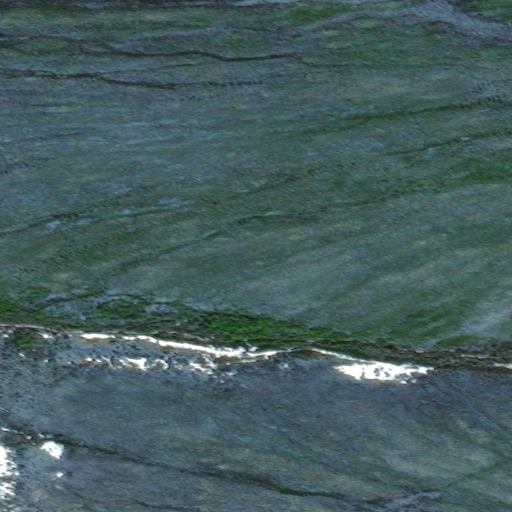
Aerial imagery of valley in Alaska named Trilby Gulch containing only unknown